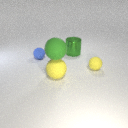
small yellow rubber sphere to the right of large yellow rubber sphere